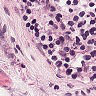
Metastatic tissue present: yes